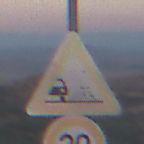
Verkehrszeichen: SplittSchotter
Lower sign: Geschwindigkeit20
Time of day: SunriseSunset
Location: Outdoor (Nature)
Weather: Clear
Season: NotSpecified
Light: Natural